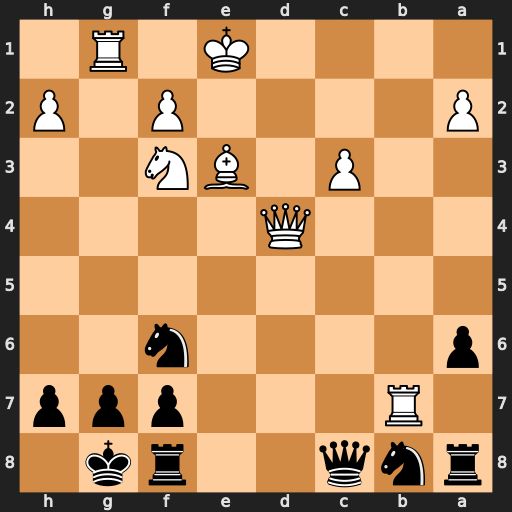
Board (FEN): rnq2rk1/1R3ppp/p4n2/8/3Q4/2P1BN2/P4P1P/4K1R1
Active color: b
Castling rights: -
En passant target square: -
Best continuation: Qxb7 Rxg7+ Kxg7 Bh6+ Kg8